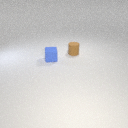
small brown rubber cylinder behind small blue rubber cube